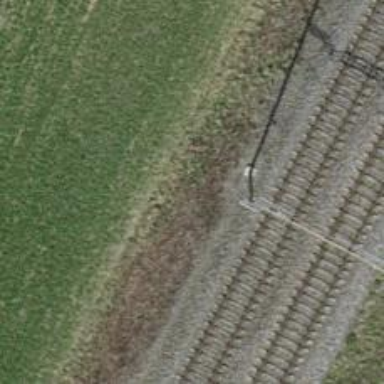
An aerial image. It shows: Power pole.